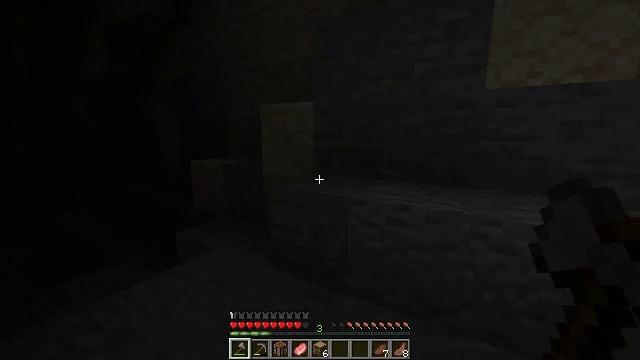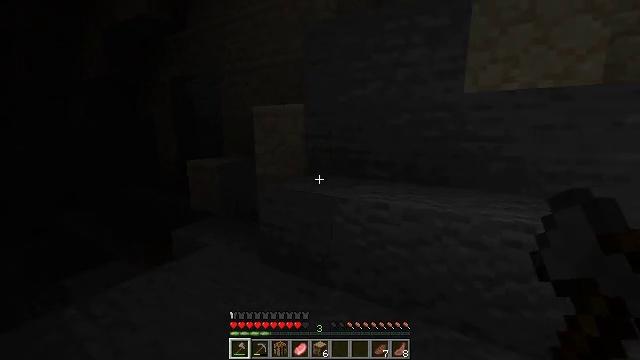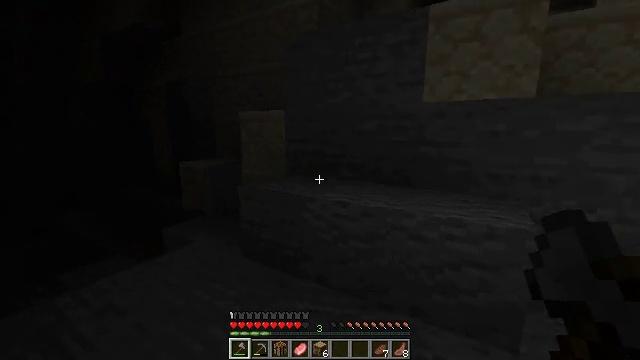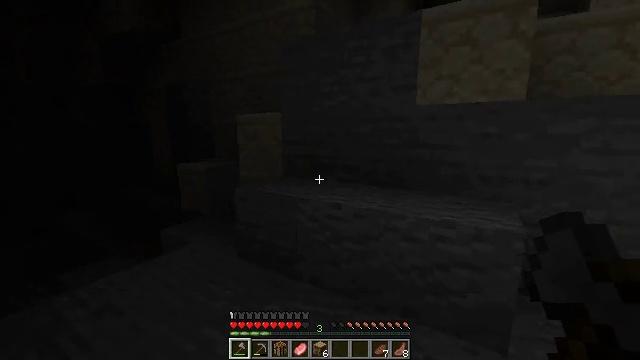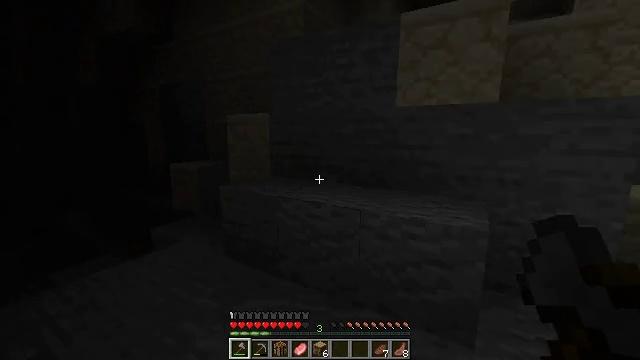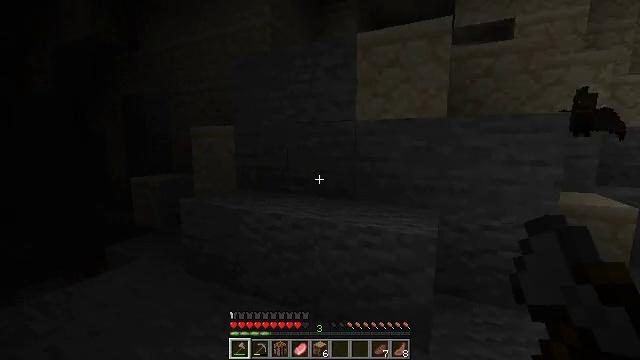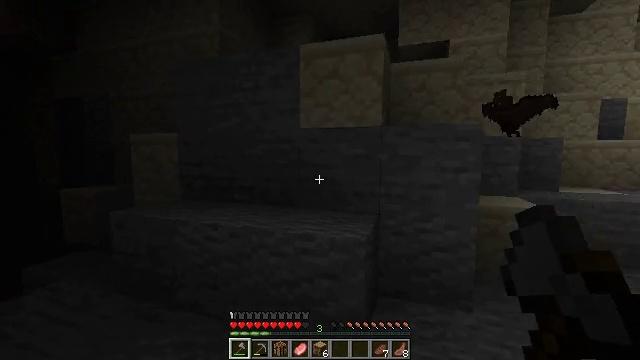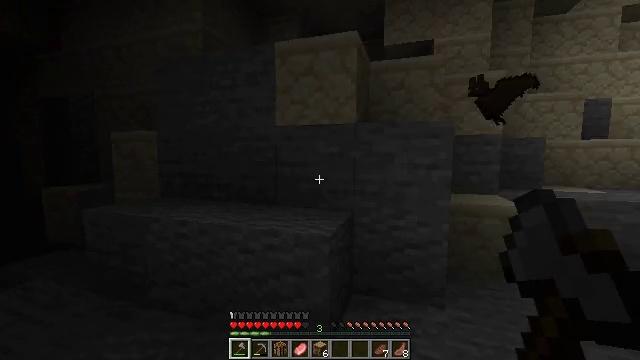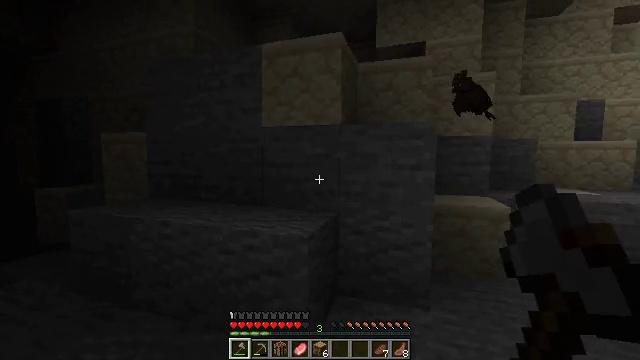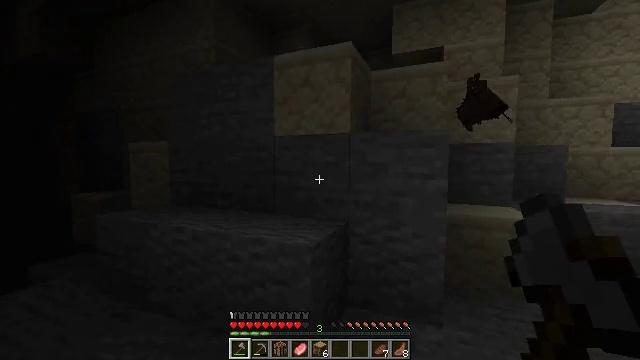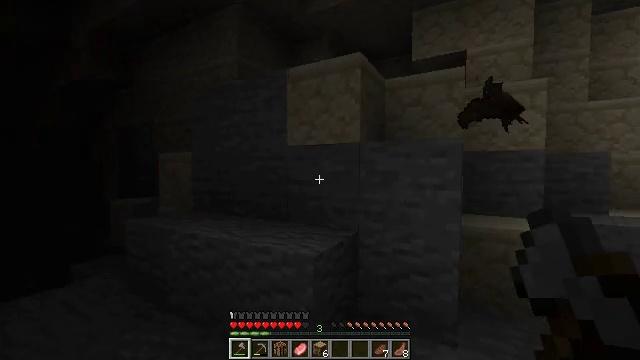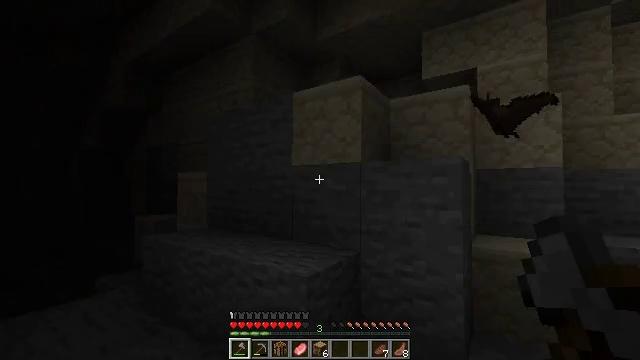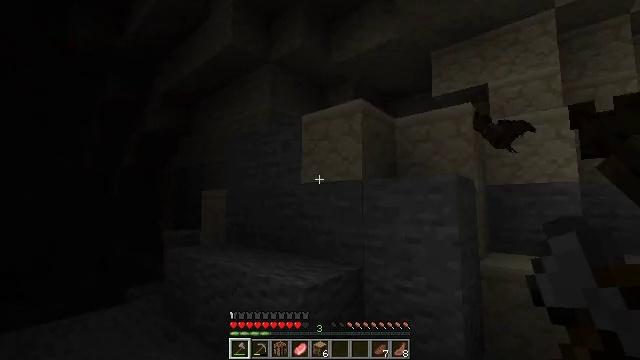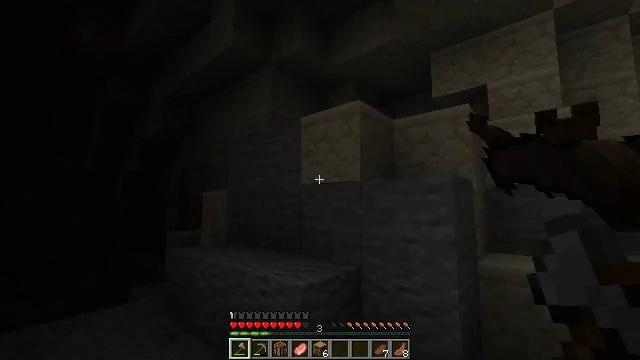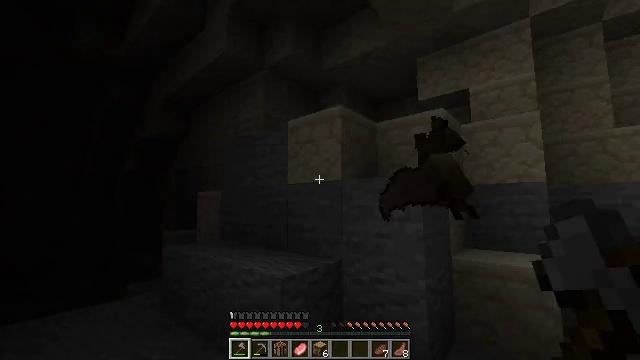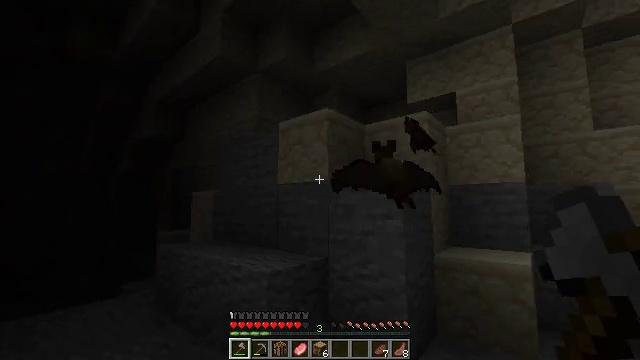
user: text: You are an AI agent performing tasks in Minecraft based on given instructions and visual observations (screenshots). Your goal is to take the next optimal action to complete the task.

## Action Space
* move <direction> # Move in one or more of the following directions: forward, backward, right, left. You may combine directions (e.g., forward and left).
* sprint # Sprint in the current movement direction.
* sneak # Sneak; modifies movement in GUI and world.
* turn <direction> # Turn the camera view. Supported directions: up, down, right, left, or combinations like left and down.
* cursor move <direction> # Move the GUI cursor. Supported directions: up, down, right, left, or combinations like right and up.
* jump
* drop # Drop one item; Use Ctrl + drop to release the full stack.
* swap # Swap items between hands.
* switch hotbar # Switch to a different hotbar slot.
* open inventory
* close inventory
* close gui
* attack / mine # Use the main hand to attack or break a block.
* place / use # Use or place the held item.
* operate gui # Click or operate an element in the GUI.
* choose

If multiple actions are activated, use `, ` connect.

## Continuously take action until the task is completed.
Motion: motion action
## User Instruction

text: Break the sand block.
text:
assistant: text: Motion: move back and move right
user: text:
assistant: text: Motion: move back and move right
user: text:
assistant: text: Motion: move right
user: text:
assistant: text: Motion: move right
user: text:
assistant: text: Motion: move right, turn right and up
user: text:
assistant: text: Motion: move right, turn right and up
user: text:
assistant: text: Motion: move right
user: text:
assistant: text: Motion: move right
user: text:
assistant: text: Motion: move right, turn left and up
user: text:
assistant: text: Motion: move right, turn left and up
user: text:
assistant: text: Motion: move back and move right, turn left and up
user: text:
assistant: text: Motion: move back and move right, turn left and up
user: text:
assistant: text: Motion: move back and move right
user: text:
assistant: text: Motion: move back and move right
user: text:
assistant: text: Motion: move back and move right
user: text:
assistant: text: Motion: move back and move right, turn right
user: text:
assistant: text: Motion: move back and move right, turn right
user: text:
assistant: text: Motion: move right, turn right
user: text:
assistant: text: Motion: move forward and move right, turn right and down
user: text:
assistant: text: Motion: move forward and move right, turn right and down
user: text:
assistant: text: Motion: move forward and move right, turn right and down
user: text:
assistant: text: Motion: move forward and move right, sprint, turn right and down
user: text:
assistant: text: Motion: move forward, sprint, turn right and down
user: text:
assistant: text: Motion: move forward, sprint, turn right and down
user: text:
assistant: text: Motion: move forward, sprint, turn right
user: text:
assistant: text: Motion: move forward, sprint, turn right
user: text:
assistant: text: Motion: move forward, sprint
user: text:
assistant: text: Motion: move forward, sprint, turn right
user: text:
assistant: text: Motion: move forward, sprint, turn right
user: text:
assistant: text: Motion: move forward, sprint, turn right